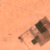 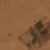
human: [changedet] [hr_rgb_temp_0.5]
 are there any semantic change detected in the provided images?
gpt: There is no change to mention.